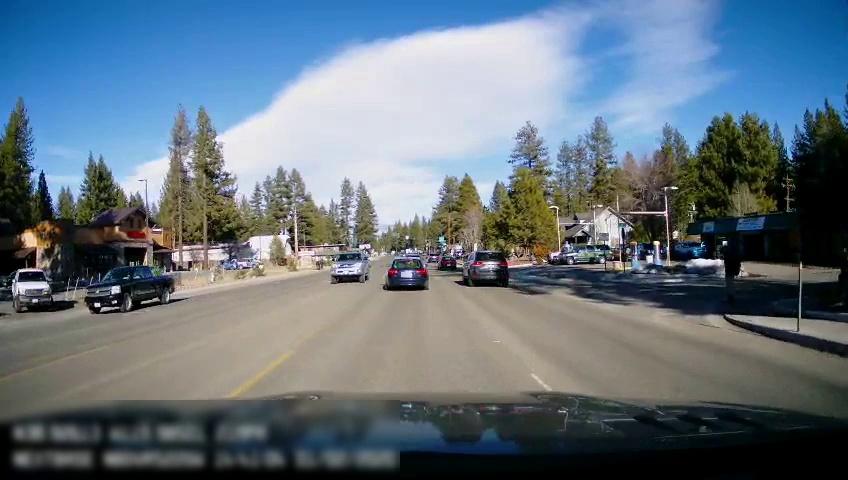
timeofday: Day
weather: Sunny
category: Drivable Space
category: Vehicles | Car
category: Vehicles | SUV
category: Vehicles | Truck
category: Vehicles | SUV
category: Vehicles | Car
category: Vehicles | SUV
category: Vehicles | SUV
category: Vehicles | SUV
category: Vehicles | Car
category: Lanes | Opposite Lane
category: Lanes | Current Lane
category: Lanes | Current Lane
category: Lanes | Opposite Lane